Question: I am trying to comment selected code and I am pressing correct buttons but nothing happens. Maybe someone had this problem, how to fix it?
Visual Studio Community 2019 16.8.1

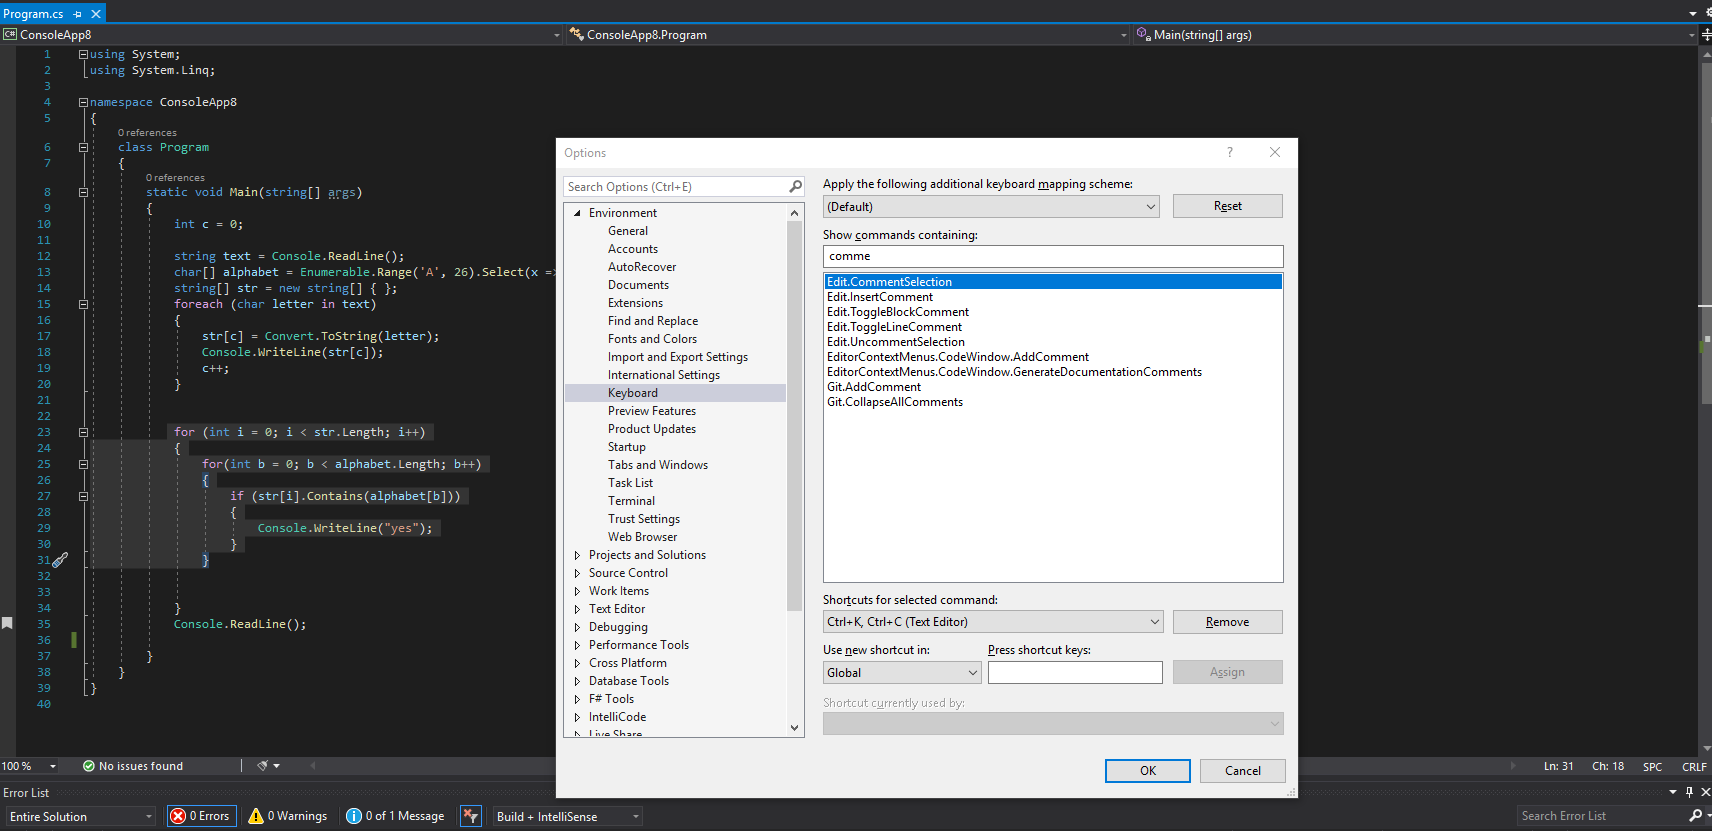
Answer: It was conflicting with other shortkeys. You should go to Tools > Options > Environment > Keyboard > Edit.CommentSelection and make other shortcut. I made alt+/. Thanks @jdweng for answer.